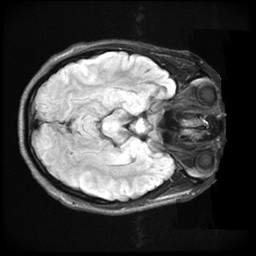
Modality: FLAIR
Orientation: axial
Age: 25
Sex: female
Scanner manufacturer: ge
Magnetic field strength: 3 T
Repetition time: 11 s
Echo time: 0.1497 s